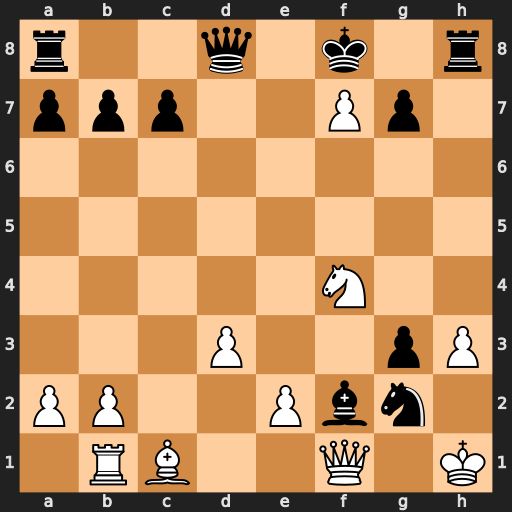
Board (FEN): r2q1k1r/ppp2Pp1/8/8/5N2/3P2pP/PP2Pbn1/1RB2Q1K
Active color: w
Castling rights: -
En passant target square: -
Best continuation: Ne6+ Kxf7 Nxd8+